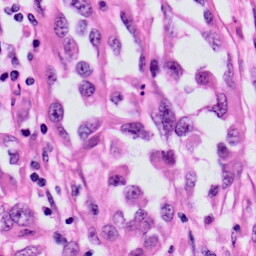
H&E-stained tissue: Skin